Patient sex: F
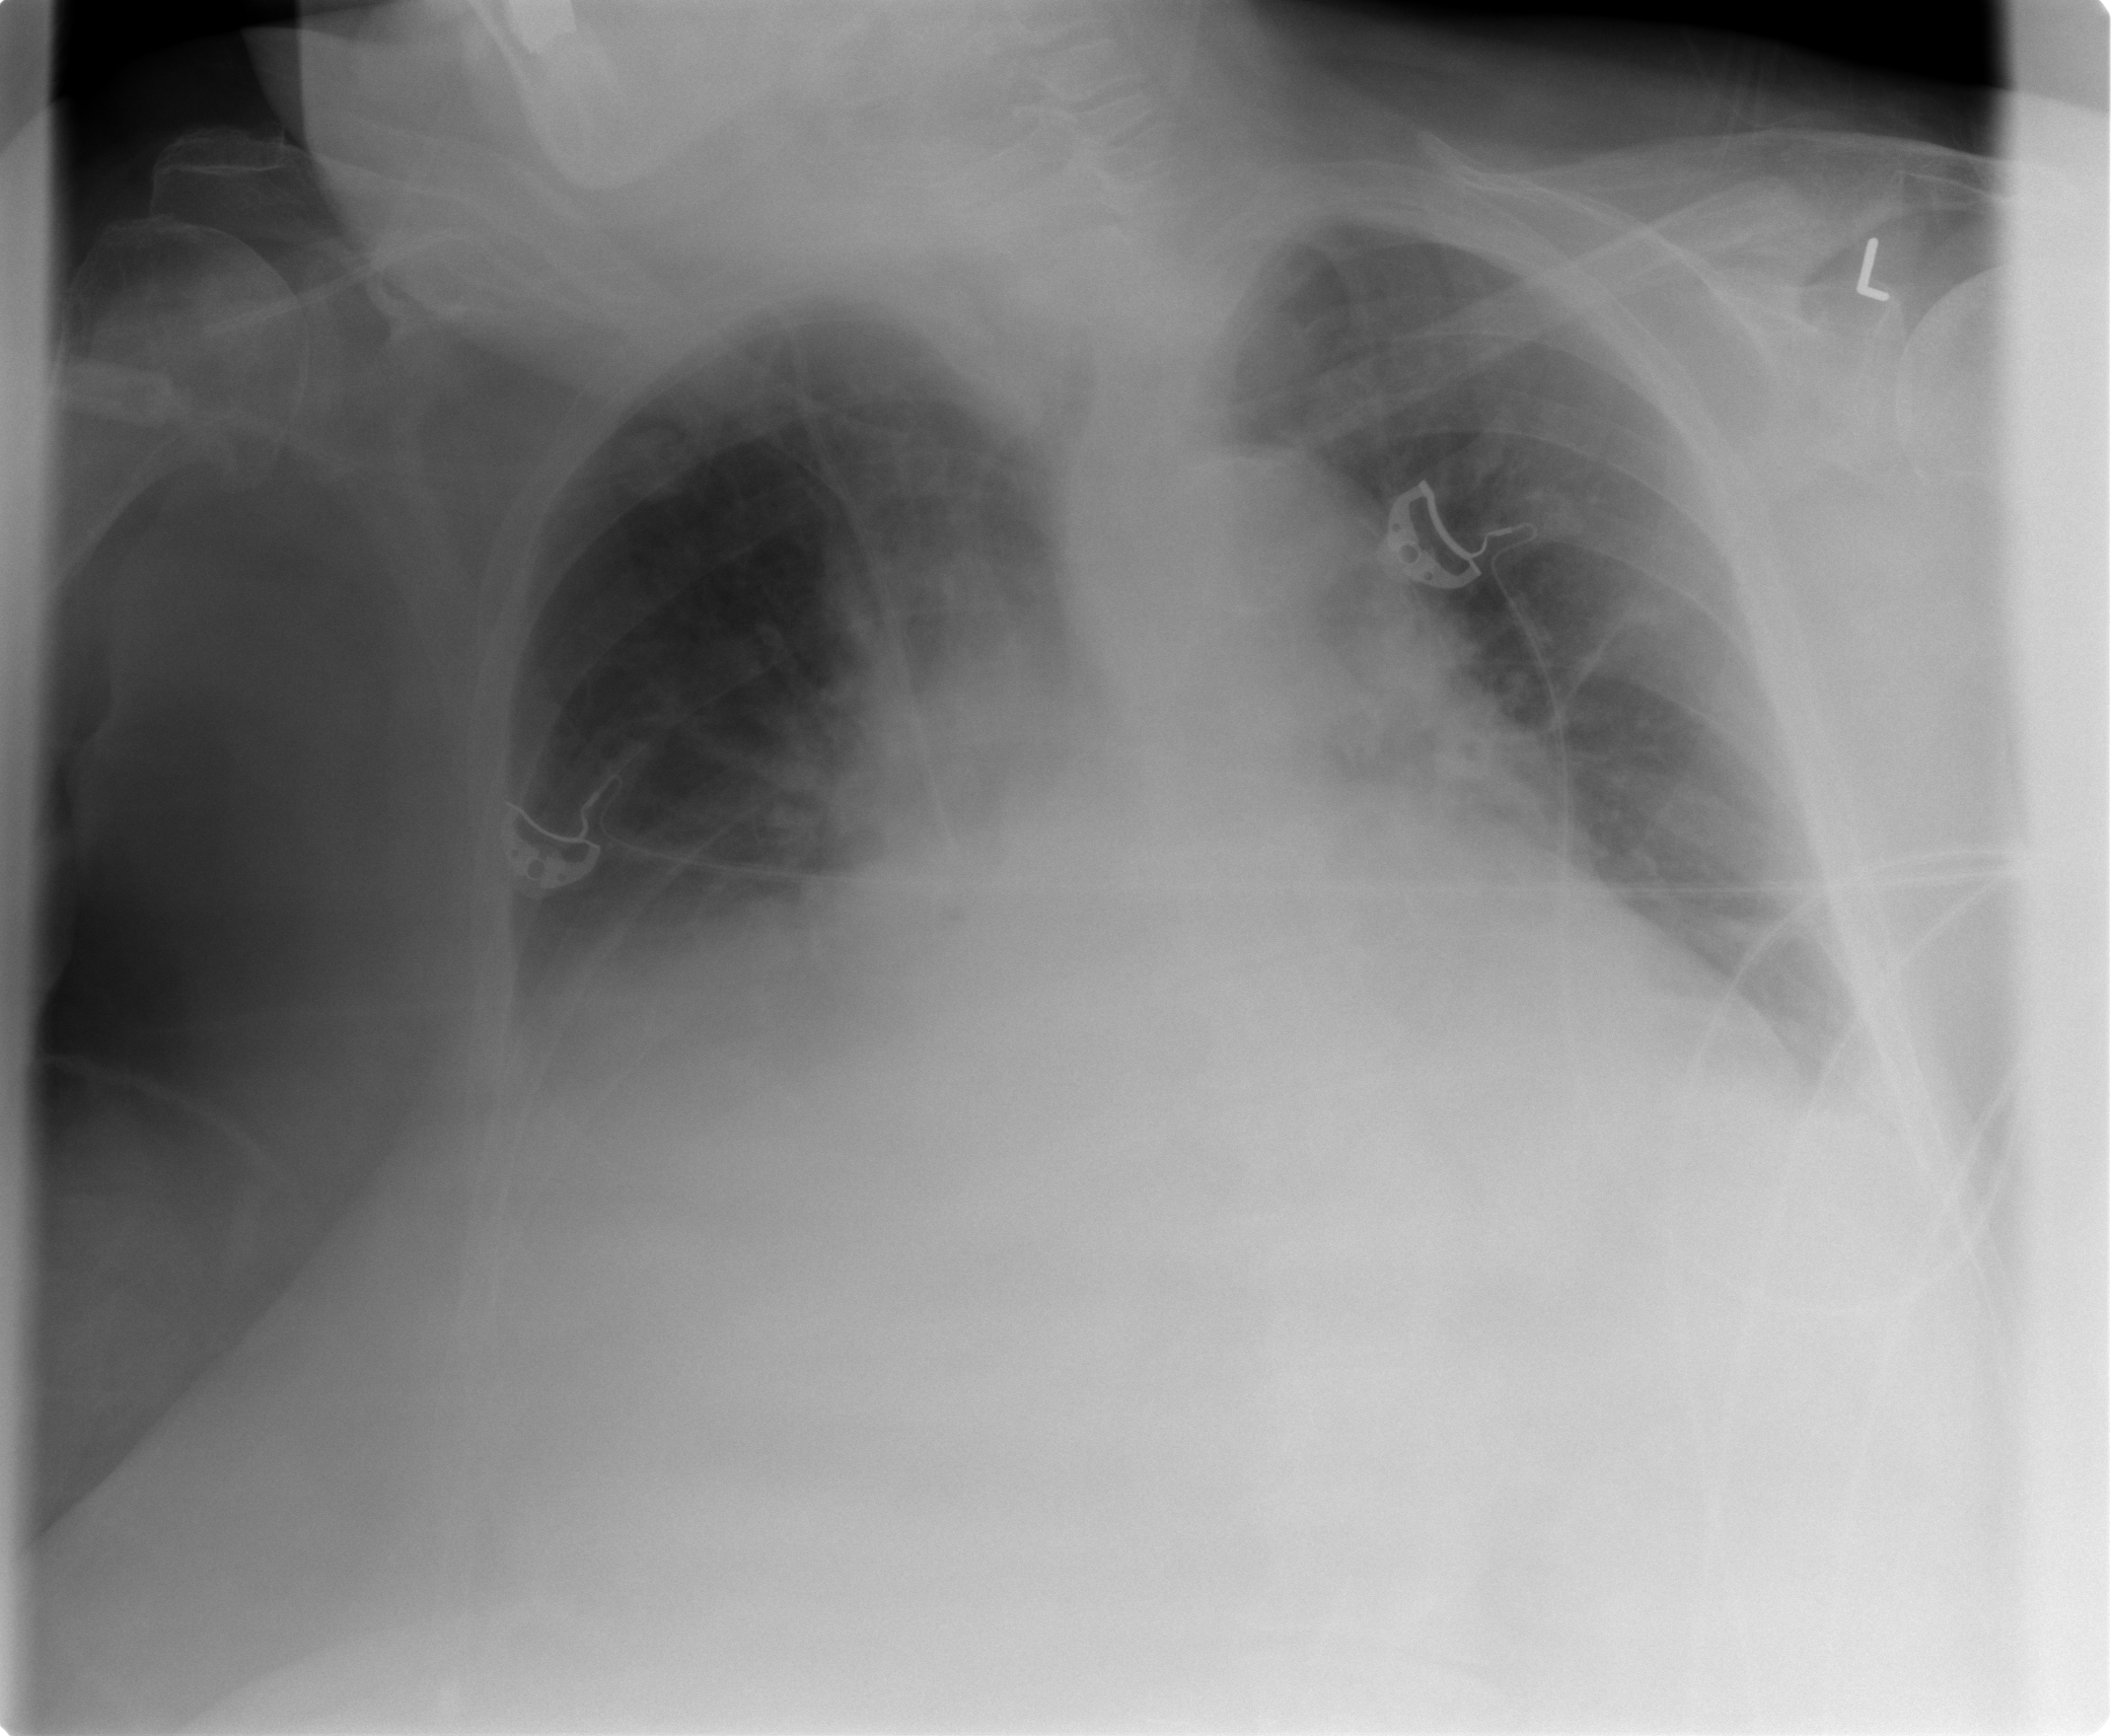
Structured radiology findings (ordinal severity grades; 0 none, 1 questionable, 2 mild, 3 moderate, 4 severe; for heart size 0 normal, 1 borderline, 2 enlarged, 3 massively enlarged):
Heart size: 2
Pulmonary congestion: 2
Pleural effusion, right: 2
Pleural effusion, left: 2
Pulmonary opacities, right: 1
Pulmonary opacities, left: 1
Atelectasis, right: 2
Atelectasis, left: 2